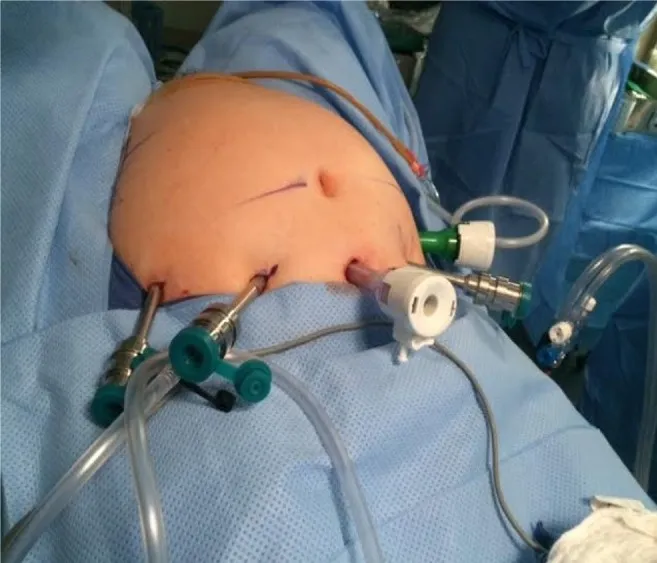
Port placement for right pelvic kidney nephroureterectomy.
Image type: medical_photograph (other_medical_photograph)